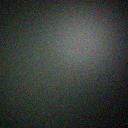
Screen state: off